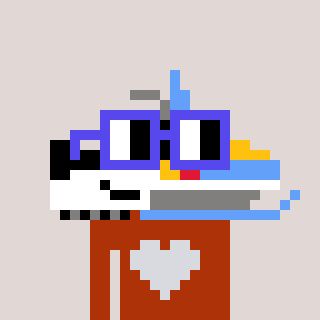
a pixel art character with square blue glasses, a snowmobile-shaped head and a hotbrown-colored body on a warm background